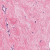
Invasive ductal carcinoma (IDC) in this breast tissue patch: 0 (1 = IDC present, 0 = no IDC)